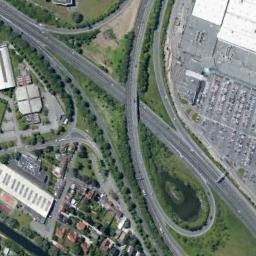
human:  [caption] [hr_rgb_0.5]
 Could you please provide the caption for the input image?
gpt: The overpass is next to some houses and a parking lot .

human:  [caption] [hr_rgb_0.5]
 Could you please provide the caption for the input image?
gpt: There are many trees and buildings beside the overpass .

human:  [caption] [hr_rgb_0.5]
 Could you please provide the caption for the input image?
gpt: The overpass is over the roads in the city .

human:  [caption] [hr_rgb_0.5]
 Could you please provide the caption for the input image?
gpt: The perimeter of the overpasses is completely covered by vegetation .

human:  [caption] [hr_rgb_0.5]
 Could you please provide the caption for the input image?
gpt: There are many green trees and buildings beside the overpass .